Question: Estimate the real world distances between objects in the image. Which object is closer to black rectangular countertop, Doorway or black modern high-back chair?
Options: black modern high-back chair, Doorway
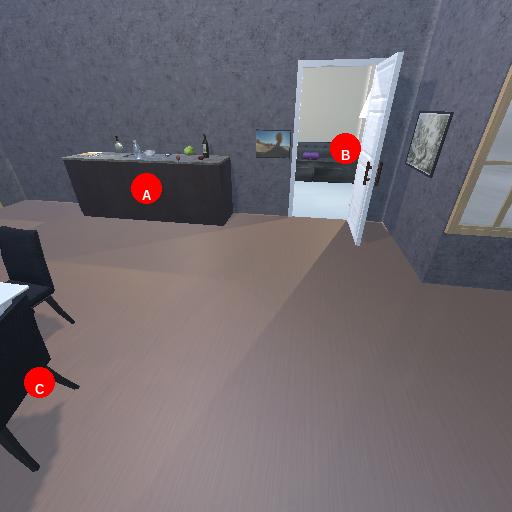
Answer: black modern high-back chair